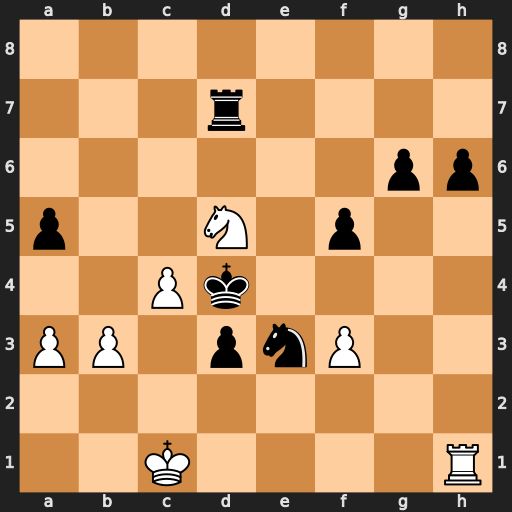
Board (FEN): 8/3r4/6pp/p2N1p2/2Pk4/PP1pnP2/8/2K4R
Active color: w
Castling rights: -
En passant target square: -
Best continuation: Rh4+ Ng4 fxg4